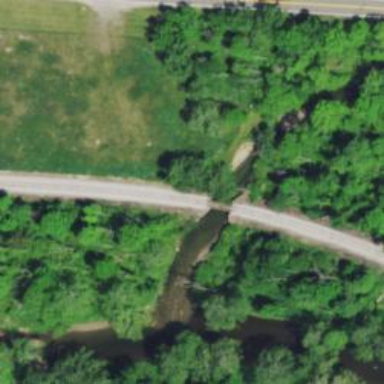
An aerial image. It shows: Bridge over railway line.